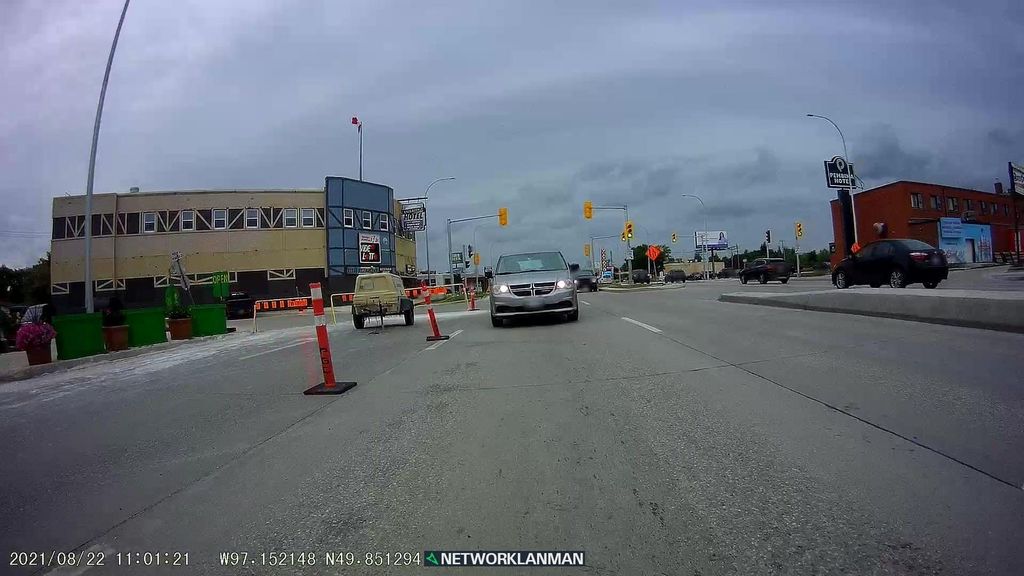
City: winnipeg